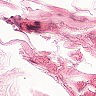
Metastatic tissue present: no